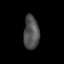
Tissue: skin
Cell type: Epithelial cells
Senescence score: 0.2217
Nuclear area (px): 509
Mean DAPI intensity: 80.204